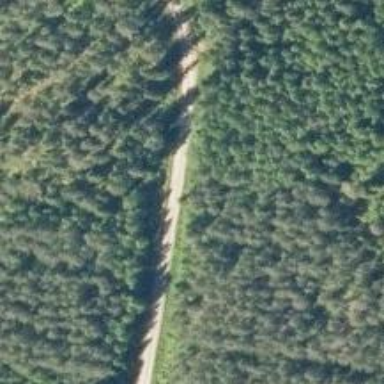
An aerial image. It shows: Unclassified road.